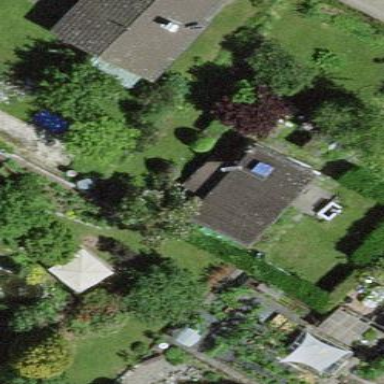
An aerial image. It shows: Bungalow.